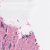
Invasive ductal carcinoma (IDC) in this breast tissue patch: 1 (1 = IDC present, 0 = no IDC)